Interaction volume radius: 10 \u00c5
Interaction volume height: 30 \u00c5
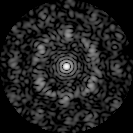
Disorder parameter: 0.7098